Here is the envelope spectrum of one vibration snapshot from a rolling-element bearing, with each characteristic fault-frequency family marked on the frequency axis. What is the most likely bearing condition (normal, inner_race, outer_race, ball)?
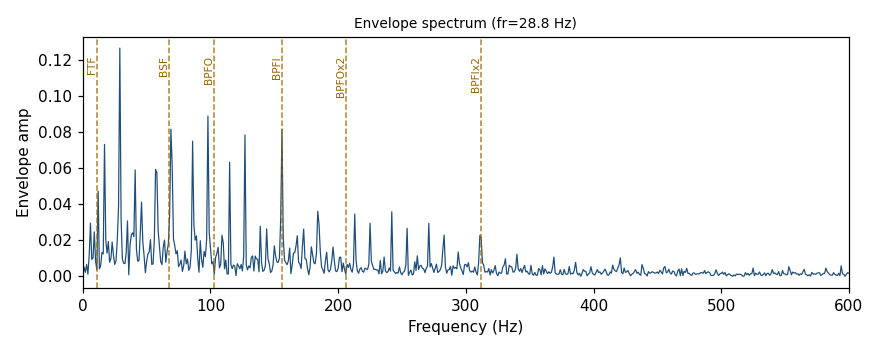
Answer: inner_race